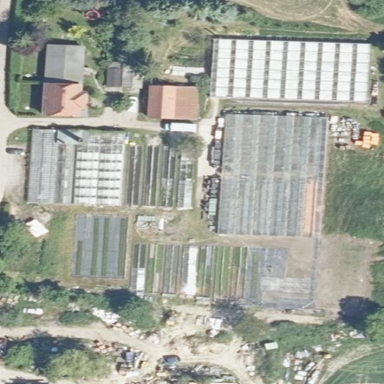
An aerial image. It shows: Plant nursery.